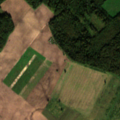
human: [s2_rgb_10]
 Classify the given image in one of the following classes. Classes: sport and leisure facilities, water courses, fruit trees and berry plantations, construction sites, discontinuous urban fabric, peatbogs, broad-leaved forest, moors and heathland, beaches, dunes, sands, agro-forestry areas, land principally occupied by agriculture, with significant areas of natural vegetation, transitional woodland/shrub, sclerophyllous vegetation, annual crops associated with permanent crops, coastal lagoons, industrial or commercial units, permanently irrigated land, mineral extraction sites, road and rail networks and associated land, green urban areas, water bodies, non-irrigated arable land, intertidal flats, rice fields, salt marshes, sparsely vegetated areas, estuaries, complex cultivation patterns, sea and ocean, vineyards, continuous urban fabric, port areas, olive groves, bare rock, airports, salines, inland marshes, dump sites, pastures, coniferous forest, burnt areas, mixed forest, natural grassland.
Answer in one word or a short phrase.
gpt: non-irrigated arable land, broad-leaved forest, mixed forest